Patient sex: M
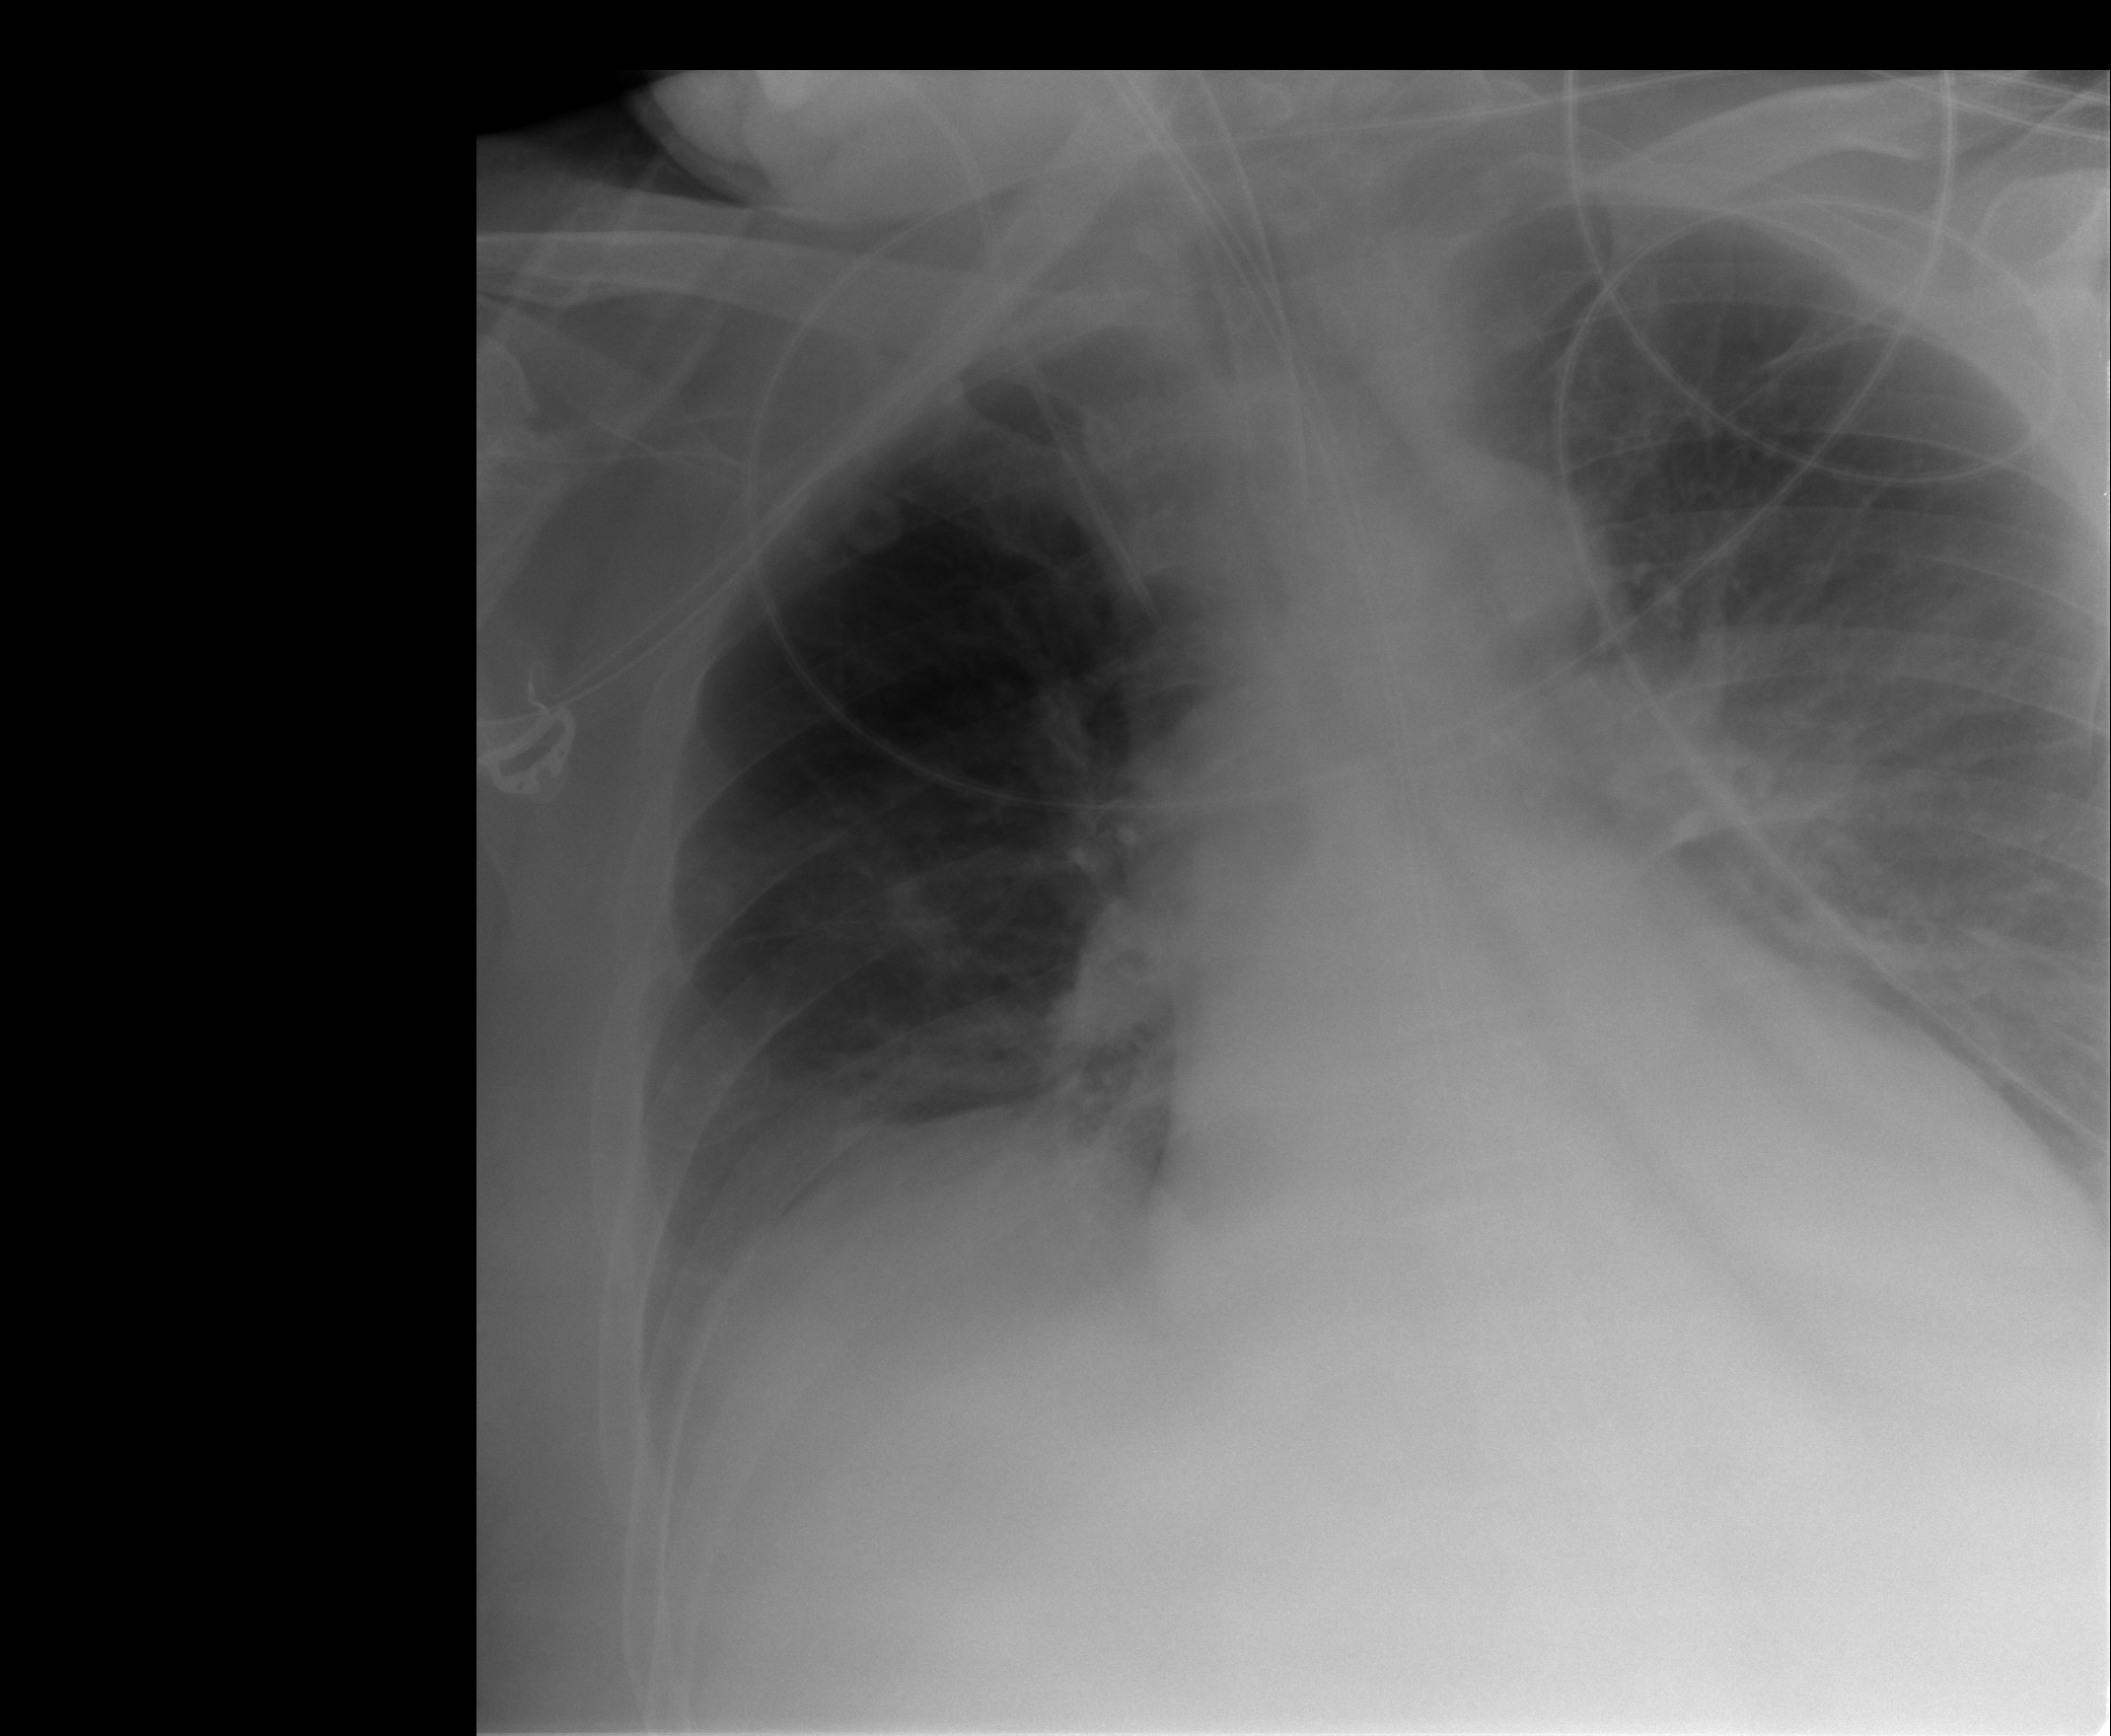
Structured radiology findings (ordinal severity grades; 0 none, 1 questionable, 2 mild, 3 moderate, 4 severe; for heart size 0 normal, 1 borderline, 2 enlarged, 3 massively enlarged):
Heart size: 2
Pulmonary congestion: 1
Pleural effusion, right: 0
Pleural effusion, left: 2
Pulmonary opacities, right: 0
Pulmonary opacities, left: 0
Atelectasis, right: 2
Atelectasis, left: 2